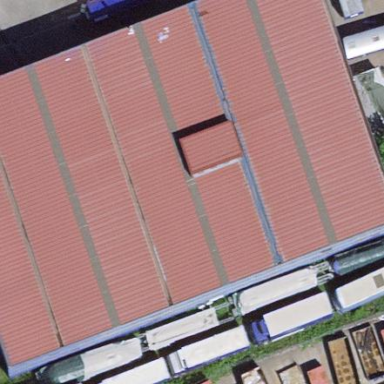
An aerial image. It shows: Industrial building.